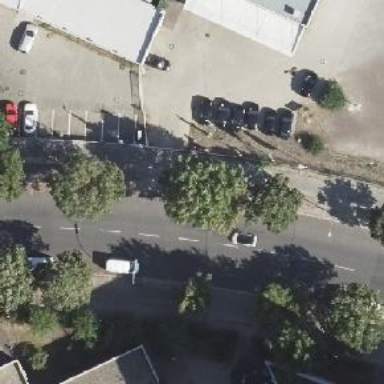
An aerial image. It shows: Secondary road with asphalt surface. There are separate sidewalks on both sides.